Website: home-depot
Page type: delivery-shipping
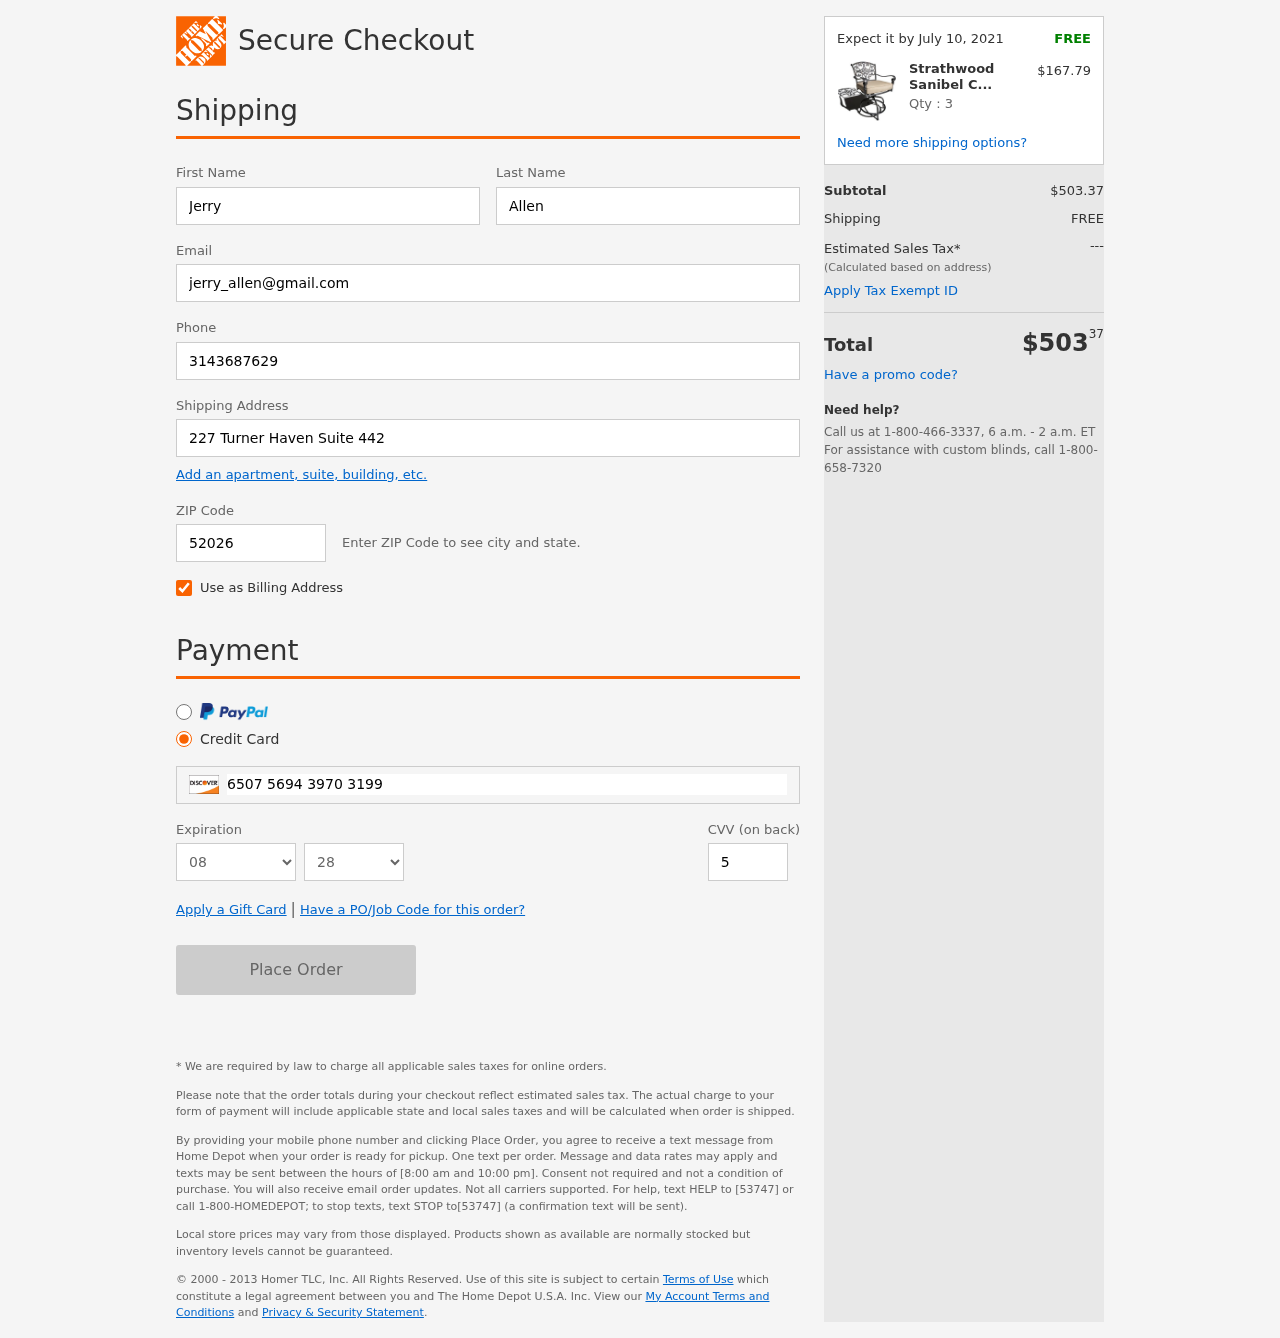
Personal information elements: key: PII_CARD_CVV
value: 544
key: PII_CARD_EXPIRY_MONTH
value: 08
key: PII_CARD_EXPIRY_YEAR
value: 28
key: PII_CARD_NUMBER
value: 6507 5694 3970 3199
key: PII_EMAIL
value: jerry_allen@gmail.com
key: PII_FIRSTNAME
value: Jerry
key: PII_LASTNAME
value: Allen
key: PII_PHONE
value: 3143687629
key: PII_POSTCODE
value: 52026
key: PII_STREET
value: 227 Turner Haven Suite 442
Product elements: key: PRODUCT1_NAME
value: Strathwood Sanibel Cast Aluminum Balcony Chair with Cushion, Set of 2
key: PRODUCT1_PRICE
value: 167.79
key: PRODUCT1_QUANTITY
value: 3
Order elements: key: ORDER_DELIVERY_DATE
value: Expect it by July 10, 2021
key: ORDER_SUBTOTAL
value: $503.37
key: ORDER_SHIPPING_COST
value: FREE
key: ORDER_TOTAL
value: $50337